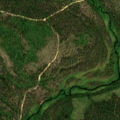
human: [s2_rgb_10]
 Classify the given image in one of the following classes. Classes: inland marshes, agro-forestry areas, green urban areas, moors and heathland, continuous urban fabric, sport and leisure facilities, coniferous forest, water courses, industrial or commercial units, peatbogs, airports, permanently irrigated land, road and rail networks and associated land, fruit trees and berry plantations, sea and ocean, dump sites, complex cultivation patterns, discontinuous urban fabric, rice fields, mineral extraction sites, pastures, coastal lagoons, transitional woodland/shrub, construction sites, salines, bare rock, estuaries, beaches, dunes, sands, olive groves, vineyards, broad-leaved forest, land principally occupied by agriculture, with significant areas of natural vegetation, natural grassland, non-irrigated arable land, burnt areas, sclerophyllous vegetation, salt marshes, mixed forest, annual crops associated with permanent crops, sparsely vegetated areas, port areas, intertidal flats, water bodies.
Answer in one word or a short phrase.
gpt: coniferous forest, peatbogs